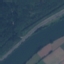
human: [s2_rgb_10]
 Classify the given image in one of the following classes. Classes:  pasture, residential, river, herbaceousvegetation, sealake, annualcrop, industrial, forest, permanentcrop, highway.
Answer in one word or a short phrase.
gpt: River